Question: I'm trying to write a simple program that generates dot product questions. The code I have used is the following:
'''
<!DOCTYPE html>
<html>
<body>
<head>
<script type="text/x-mathjax-config">
MathJax.Hub.Config({tex2jax: {inlineMath: [['$','$'], ['\(','\)']]}});
</script>
<script type="text/javascript"
src="http://cdn.mathjax.org/mathjax/latest/MathJax.js?config=TeX-AMS-MML_HTMLorMML">
</script>
</script>
</head>
<button onclick="myFunction()">Generate Question</button>
<br>
<br>
<p id="demo2"></p>
<hr>
<p id="demo"></p>
<script>
function myFunction() {
var a = Math.floor((Math.random() * 10) + 1);
var b = Math.floor((Math.random() * 10) + 1);
var c = Math.floor((Math.random() * 10) + 1);
var x = Math.floor((Math.random() * 10) + 1);
var y = Math.floor((Math.random() * 10) + 1);
var z = Math.floor((Math.random() * 10) + 1);
var dot = (a*x)+(b*y)+(c*z);
document.getElementById("demo2").innerHTML = "Find the solution to the dot product (" + a + ", " + b + ", " + c + ")" + "$\. \cdot$" + "(" + x + ", " + y + ", " + z + ")";
document.getElementById("demo").innerHTML = "Solution: (" + a + ", " + b + ", " + c + ")" + "$\cdot$" + "(" + x + ", " + y + ", " + z + ") = " + dot;
MathJax.Hub.Queue(['Typeset', MathJax.Hub, document.getElementById("demo")]);
}
</script>
</body>
</html>
'''
However, the output this gives looks like

Why does it render in this way? It works properly in the solution, but not in the question.
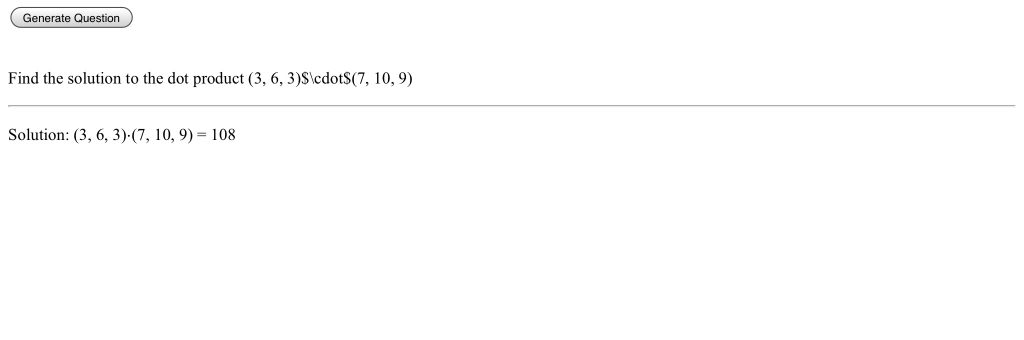
Answer: Aside from the missing double backslash pointed out by Peter and MvG in comments above, the reason the first math isn't typeset is that you have only asked MathJax to typeset the '"demo"' element, and the other math is in the '"demo2"' element. Try using
'''
MathJax.Hub.Queue(['Typeset', MathJax.Hub, ["demo2","demo"]]);
'''
instead.